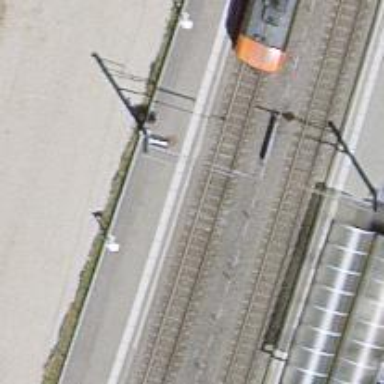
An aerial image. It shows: Stop for light rail public transport on the railway.